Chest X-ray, PA view. Patient: 65 years old, sex F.
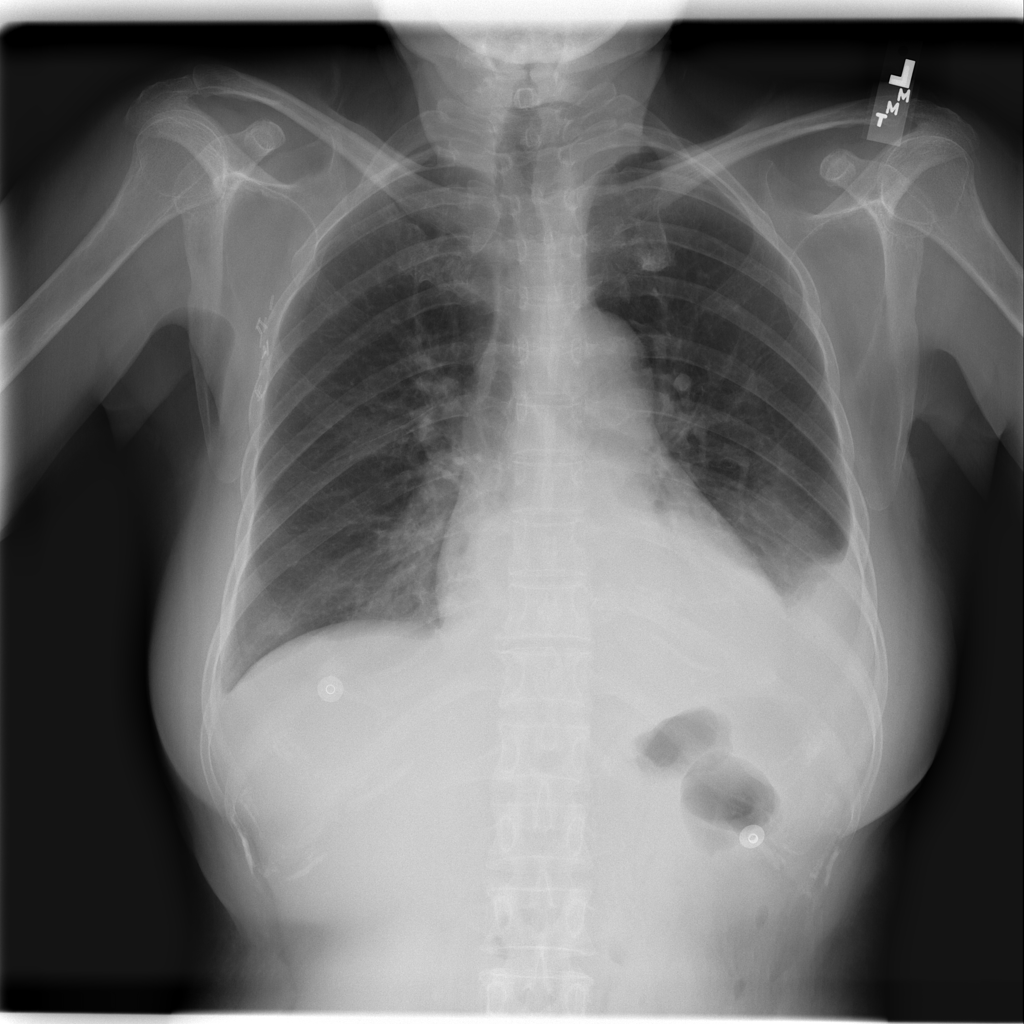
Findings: No Finding